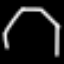
Label: octagon